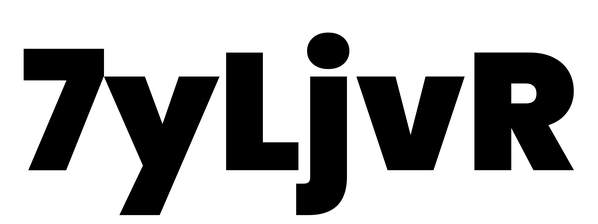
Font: Poppins-Black